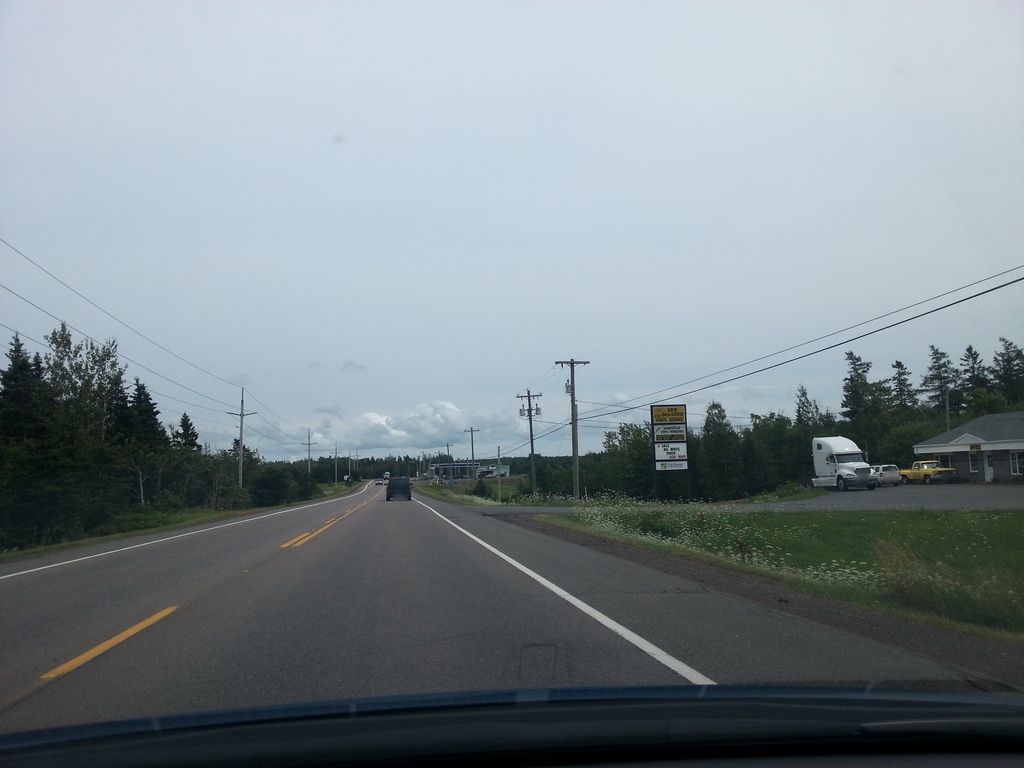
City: charlottetown